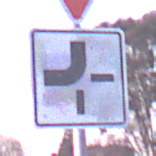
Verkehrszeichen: VerlaufVorfahrtsstrasse2
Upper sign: VorfahrtGewaehren
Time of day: SunriseSunset
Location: Outdoor (Nature)
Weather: Clear
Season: NotSpecified
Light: Natural